Question: I have the following dataset as source:
'''
structure(list(JobName = structure(c(1L, 1L, 1L, 2L, 2L, 2L), .Label = ("ATLAS_Admin_DeployClientDatabase", "ATLAS_Admin_ParseMasterCubeDatabase", ATLAS_Admin_xBackup_DeleteOldTable", "BDC_DatabaseMaintenanceJob_ALL_DATABASES", collection_set_1_noncached_collect_and_upload", "CoreX_SAP_B23_dreprecated", CoreXBI_ETL_1014_01Stage", "CoreXBI_ETL_1014_02DWH_Cube", "CoreXBI_ETL_1114_02DWH_Cube", "CoreXBI_ETL_1294_B23", CoreXBI_ETL_AutoTest", "Cycle_Log", "Delphi DEV Load", "Delphi DEV Monthly", mdw_purge_data_[Z_MAS_MDW]", "QA_CoreXBI_ETL_1010", "QA_CoreXBI_ETL_1294", Shrink_the_Logs", "SSIS Server Maintenance Job", "syspolicy_purge_history", sysutility_get_cache_tables_data_into_aggregate_tables_daily", "sysutility_get_cache_tables_data_into_aggregate_tables_hourly", "sysutility_get_views_data_into_cache_tables", "Z_MAS_ADMIN_ALRS", "Z_MAS_ADMIN_Backup_AMOTables", "Z_MAS_ADMIN_Check_Cube_Space", "Z_MAS_ADMIN_Check_Disk_Space", "Z_MAS_ADMIN_Extract_Job_History", "Z_MAS_ADMIN_Monitoring", "Z_MAS_MaintenancePlan.weekly_bak_clean", "Z_MICE_System_Database_Backup_weekly"), class = "factor"), RunDateTime = tructure(c(<PHONE>, <PHONE>, <PHONE>, <PHONE>, <PHONE>, 479314398), class = c("POSIXct", "POSIXt"), tzone = ""), StartWeekday = tructure(c(5L, 7L, 7L, 7L, 7L, 7L), .Label = c("Friday", "Monday", Saturday", "Sunday", "Thursday", "Tuesday", "Wednesday"), class = "factor"), tartTime = structure(c(-<PHONE>, -<PHONE>, -<PHONE>, -<PHONE>, <PHONE>, -<PHONE>), class = c("POSIXct", "POSIXt"), tzone = ""), ndRunDateTime = structure(c(<PHONE>, <PHONE>, <PHONE>, <PHONE>, 479307977, <PHONE>), class = c("POSIXct", "POSIXt"), tzone = ""), ndWeekday = structure(c(5L, 7L, 7L, 7L, 7L, 7L), .Label = c("Friday", Monday", "Saturday", "Sunday", "Thursday", "Tuesday", "Wednesday"), class = factor"), EndTime = structure(c(-<PHONE>, -<PHONE>, -<PHONE>, <PHONE>, -<PHONE>, -<PHONE>), class = c("POSIXct", "POSIXt"), tzone "")), .Names = c("JobName", "RunDateTime", "StartWeekday", StartTime", "EndRunDateTime", "EndWeekday", "EndTime"), row.names = c(NA, L), class = "data.frame")
'''
Now I use the following script to create a Gantt chart out of data that should show me the durations of the different jobs in the timeline.
'''
library(reshape2)
vars <- c("RunDateTime", "EndRunDateTime", "StartTime", "EndTime")
dataset[vars] <- lapply(dataset[vars], as.POSIXct, format = "%Y-%m-%dT%H:%M:%S")
df <- with(dataset, data.frame(name = JobName, start = RunDateTime, end = EndRunDateTime))
mdfr <- melt(df, measure.vars = c("start", "end"))
library(ggplot2)
ggplot(mdfr, aes( x = value, y = name, color = variable))
geom_line(size = 6)
xlab(NULL)
ylab(NULL)
'''
My problem is, that I get a chart with JobNames on the y-axis and DateTimes on the x-axis, but no values or bars in it.
<URL>
Any idea what it's about?
EDIT: Next problem is now, that it connects the very first start time with the very last end time...

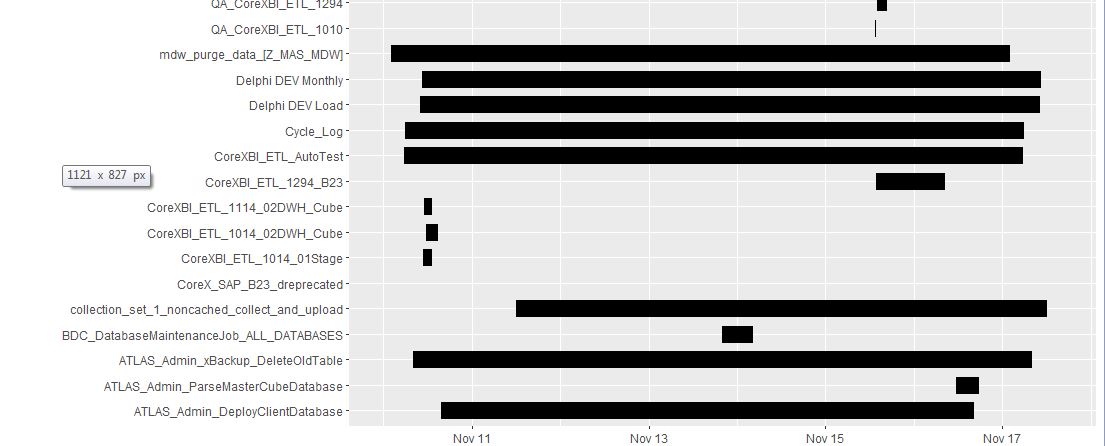
Answer: You're not adding the geoms to the plot. Try:
'''
ggplot(mdfr, aes( x = value, y = name, color = variable)) +
geom_line(size = 6) +
xlab(NULL) +
ylab(NULL)
'''